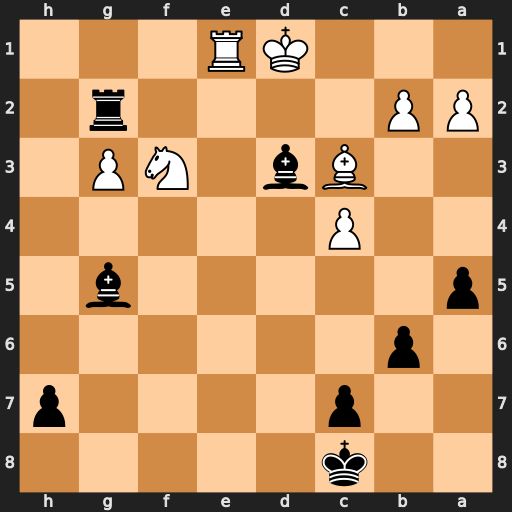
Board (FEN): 2k5/2p4p/1p6/p5b1/2P5/2Bb1NP1/PP4r1/3KR3
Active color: b
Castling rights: -
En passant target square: -
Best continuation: Bc2#